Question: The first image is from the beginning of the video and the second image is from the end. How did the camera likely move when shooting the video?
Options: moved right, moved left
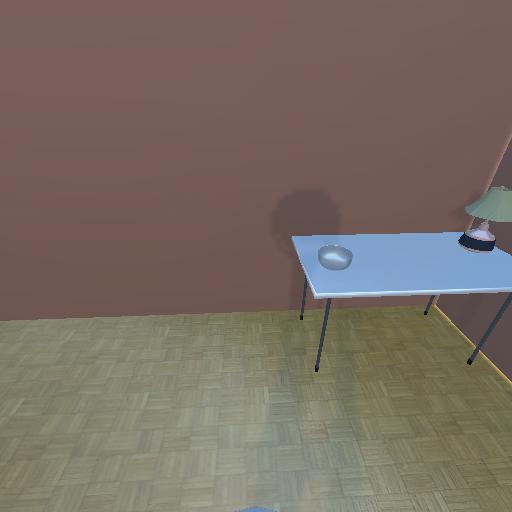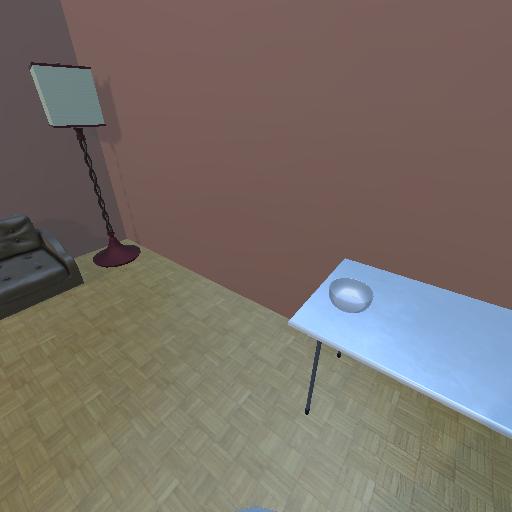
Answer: moved right